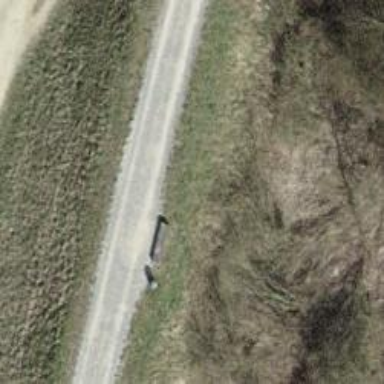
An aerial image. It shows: Brown bench.